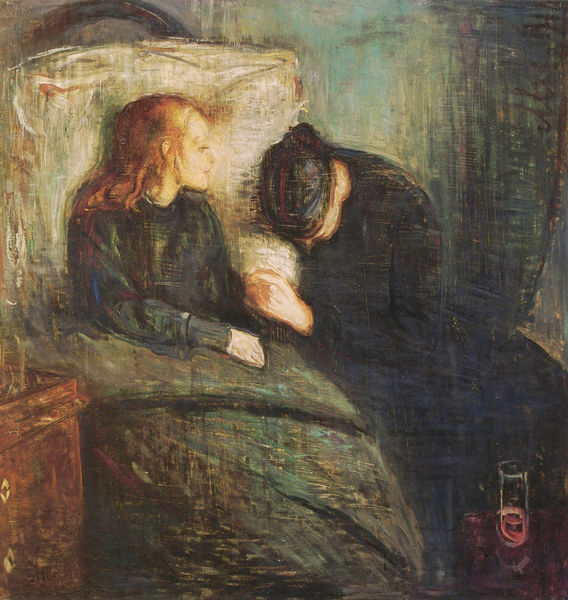
Titel: Das kranke Kind
Künstler: Edvard Munch
Standort: Göteborg
Institution: Göteborgs Konstmuseum
Schlagwörter: gemälde, hand, frauen, grün, mädchen, braun, frau, glas, kleid, kleider, profil, schwarz, tisch, zimmer, rot, malerei, jung, tod, trauer, hände, vorhang, haare, sessel, decke, kind, genre, kommode, kissen, bett, bettdecke, tee, krank, abschied, munch, weinen, komode, edvard munch, krankheit, müdigkeit, schränkchen, kranke, nachttisch, gla